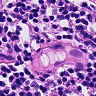
Metastatic tissue present: no